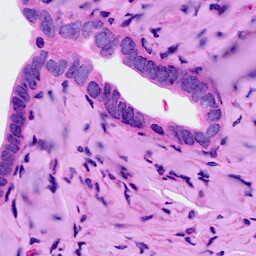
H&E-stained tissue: Ovarian